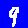
Digit: 9